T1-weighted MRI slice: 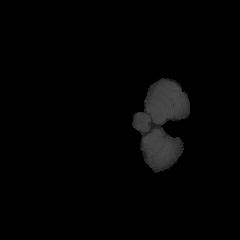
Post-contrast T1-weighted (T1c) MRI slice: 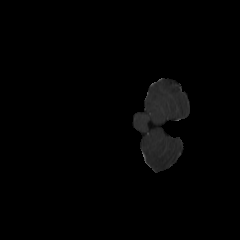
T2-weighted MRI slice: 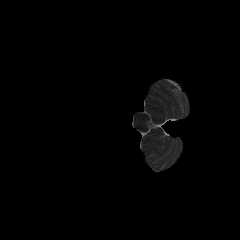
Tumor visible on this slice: no